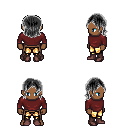
a pixel art fantasy rpg character, male body template, human, dark skin, maroon long-sleeve shirt, gold greaves, gray long bangs hairstyle, maroon shoes, four views (front, back, left, right), 2x2 character sprite sheet, small pixel art, hard edges, no anti-aliasing